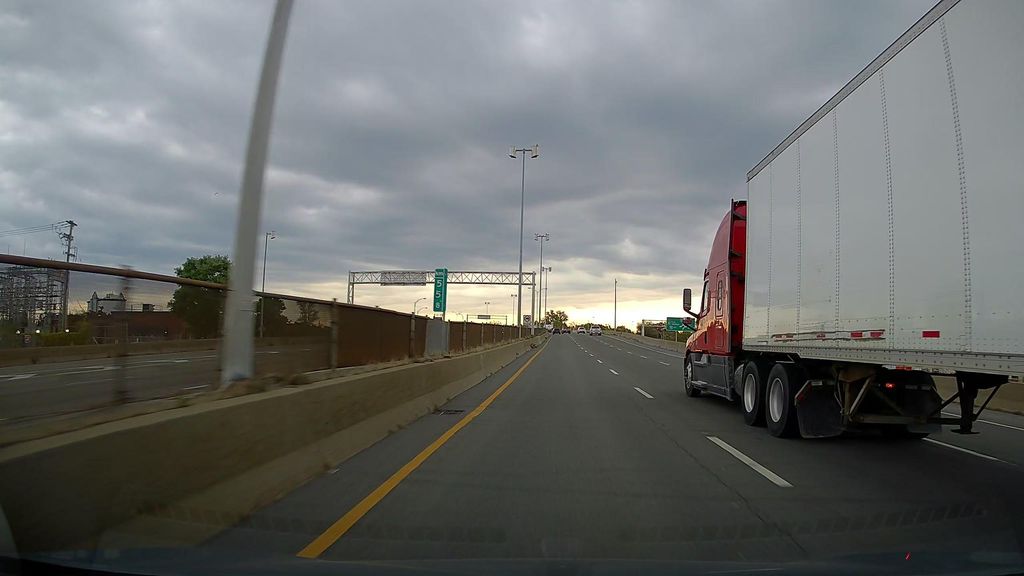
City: montreal